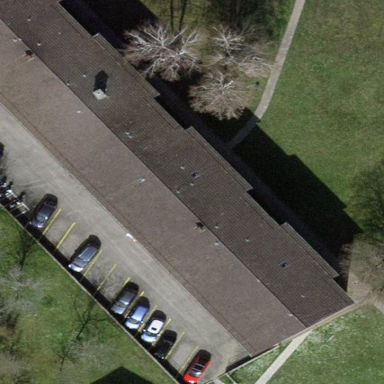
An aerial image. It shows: Building with gabled roof.